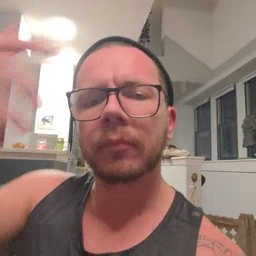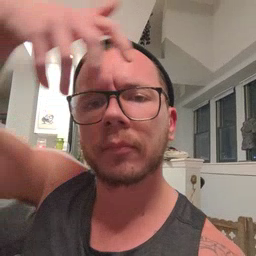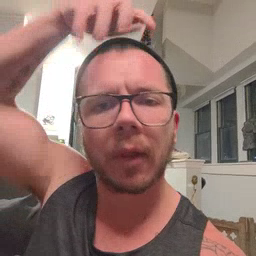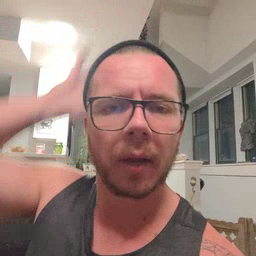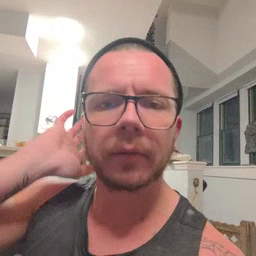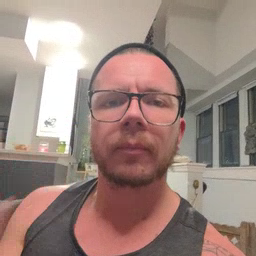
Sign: lion